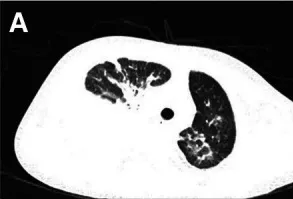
Pulmonary CT findings: (A,B) are the CT of case 1.
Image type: radiology (ct)